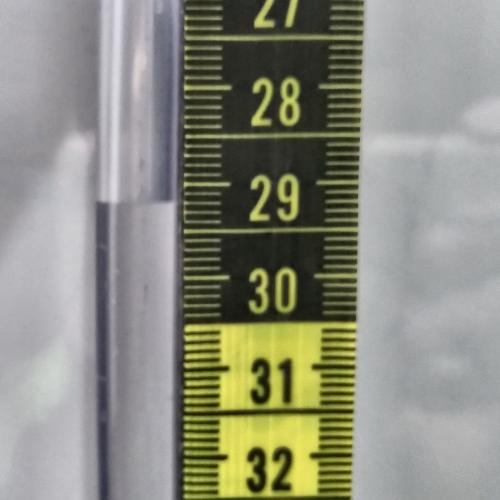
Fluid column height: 29.2 cm